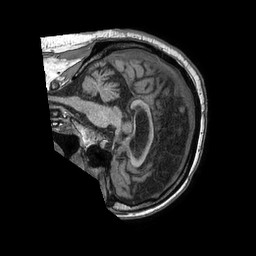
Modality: T1w
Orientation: sagittal
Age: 56
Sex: male
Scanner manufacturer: philips
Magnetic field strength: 1.5 T
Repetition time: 0.007518 s
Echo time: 0.003408 s